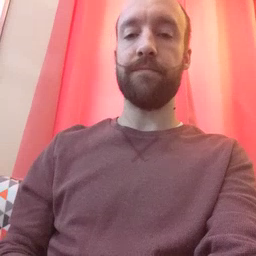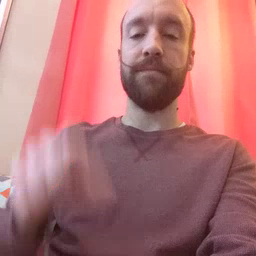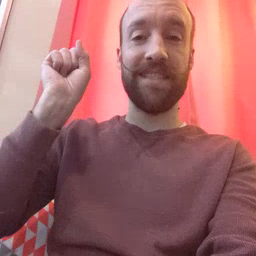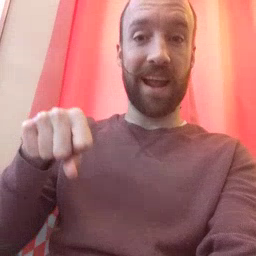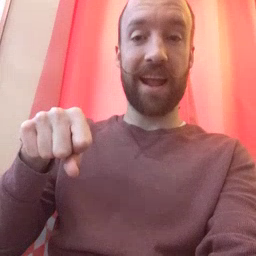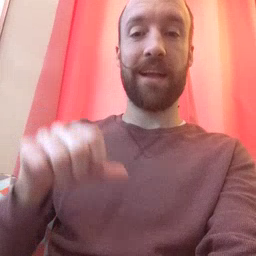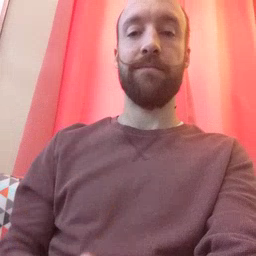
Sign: can